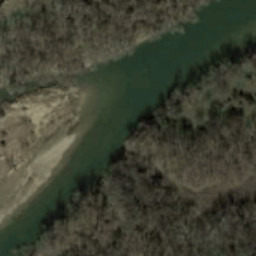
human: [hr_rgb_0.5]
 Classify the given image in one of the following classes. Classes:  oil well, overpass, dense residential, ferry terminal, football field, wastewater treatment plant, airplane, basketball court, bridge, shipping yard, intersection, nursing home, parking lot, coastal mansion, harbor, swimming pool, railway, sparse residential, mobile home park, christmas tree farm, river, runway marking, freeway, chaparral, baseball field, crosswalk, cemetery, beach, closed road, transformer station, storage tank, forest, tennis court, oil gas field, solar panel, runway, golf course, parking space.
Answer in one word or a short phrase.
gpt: river